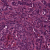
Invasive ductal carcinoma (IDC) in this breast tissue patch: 1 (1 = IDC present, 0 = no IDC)